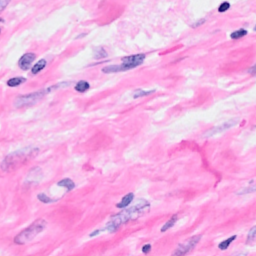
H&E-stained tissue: Breast